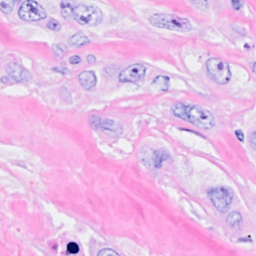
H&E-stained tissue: Breast